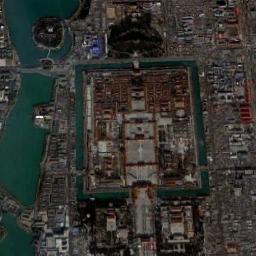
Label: palace